Question: I am self studying for an algorithms course, and I am trying to solve the following problem:
Describe a data structure to store a set of real numbers, which can perform each of the following operations in O(1) amortized time:
Insert(x) : Deletes all elements not greater than x, and adds x to the set.
FindMin() : Find minimum value of set.
I realize that findmin kind of becomes trivial once you have Insert, and see how with a linked list implementation, you could delete multiple elements simultaneously (ie O(1)), but finding out which link to delete (aka where x goes) seems like an O(n) or O(log n) operation, not O(1). The problem gave the hint: Consider using a stack, but I don't see how this is helpful.
Any help is appreciated.
The original question is below:

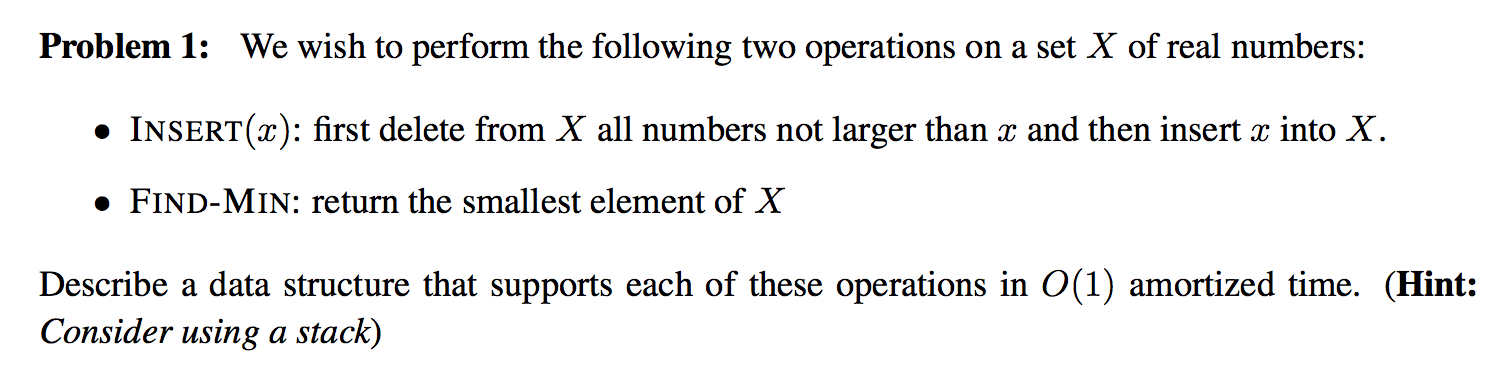
Answer: Note that your goal is to get O(1) time, not O(1) time. This means that you can do as much work as you'd like per operation as long as n operations don't take more than O(n) time.
Here's a simple solution. Store the elements in a stack in ascending order. To insert an element, keep popping the stack until it's empty or until the top element is greater than x, then push x onto the stack. To do a find-min, read the top of the stack.
Find-min clearly runs in time O(1). Let now look at insert. Intuitively, each element is pushed and popped at most once, so we can spread the work of an expensive insert across cheaper inserts. More formally, let the potential be n, the number of elements on the stack. Each time you do an insert, you'll do some number of pops (say, k) and the potential increases by 1 - k (one new element added, k removed). The amortized cost is then k + 1 + 1 - k, which is 2. Therefore, insert is amortized O(1).
Hope this helps!